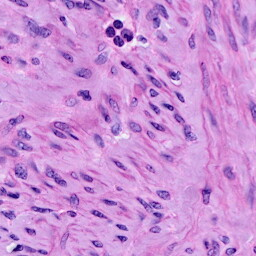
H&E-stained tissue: Cervix